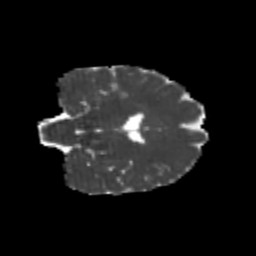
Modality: MD
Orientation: coronal
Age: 25
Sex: female
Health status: healthy
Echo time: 0.074 s